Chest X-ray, PA view. Patient: 50 years old, sex M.
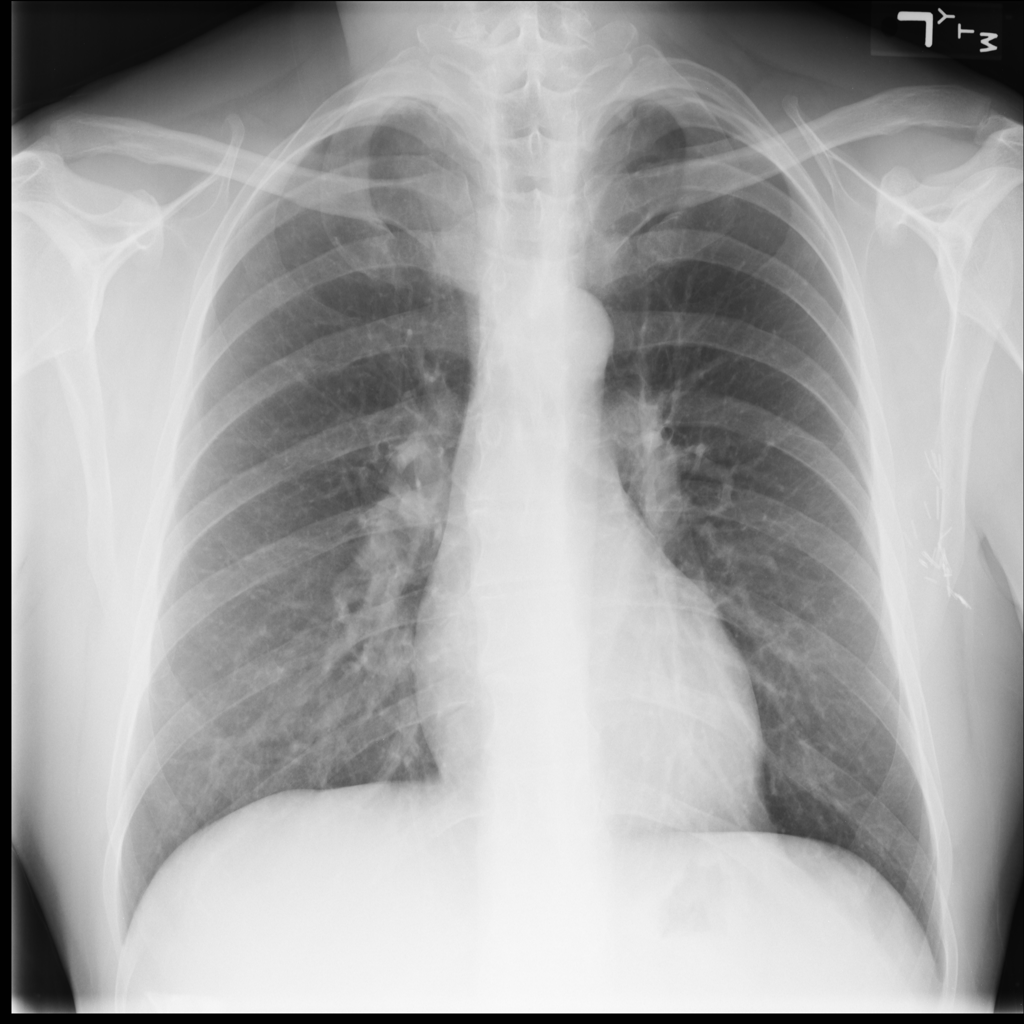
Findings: No Finding